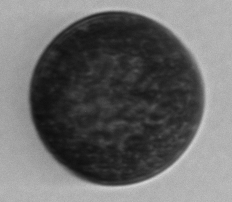
Label: Coscinodiscus